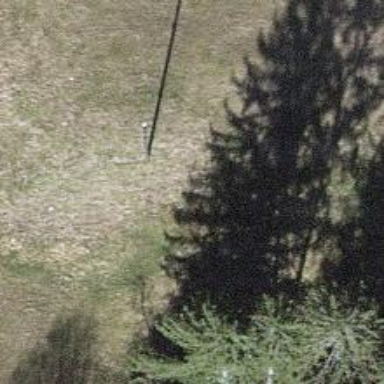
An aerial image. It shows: Minor power line.